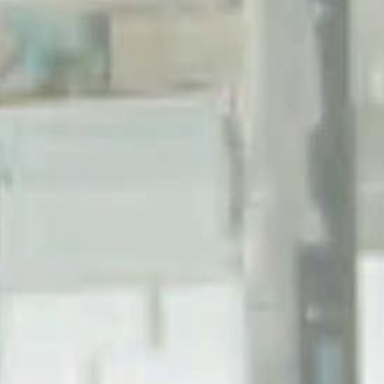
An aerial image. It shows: Industrial building.